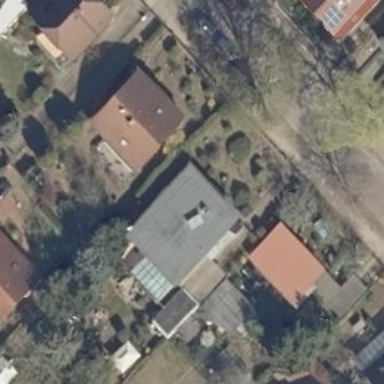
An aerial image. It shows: Detached building with flat roof.